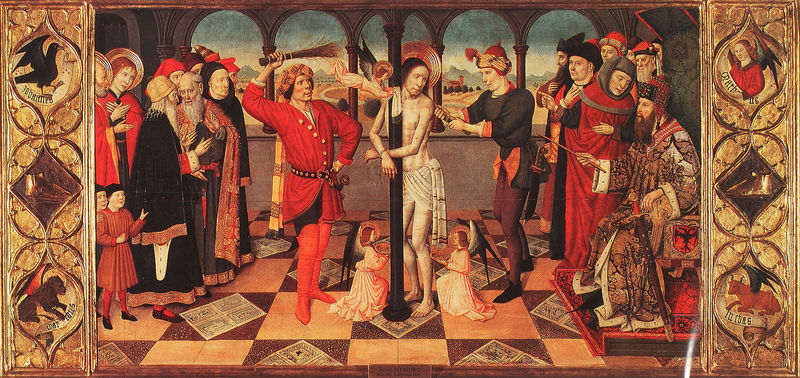
Titel: The Scourging of Christ, frontal of the altar of St. Mark of the shoemakers, Barcelona Cathedral.
Künstler: Jaume Huguet
Institution: Paris, Musée du Louvre
Schlagwörter: flügel, nackt, menschen, fenster, männer, schwarz, rot, vögel, gold, kinder, engel, zwei, lendentuch, religion, gefangen, pilatus, schuh, altar, nimbus, christus, jesus, löwe, heilige, rabe, stier, schlagen, rute, markus, folter, geisselung, hohepriester, auspeitschung, folterung, martersäule, verurteilen